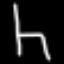
Label: chair